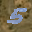
Label: 5